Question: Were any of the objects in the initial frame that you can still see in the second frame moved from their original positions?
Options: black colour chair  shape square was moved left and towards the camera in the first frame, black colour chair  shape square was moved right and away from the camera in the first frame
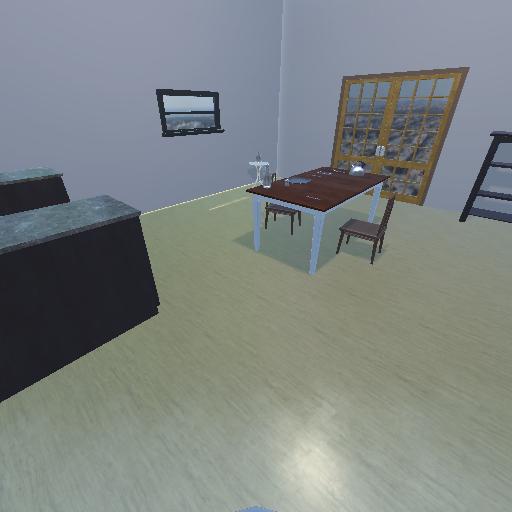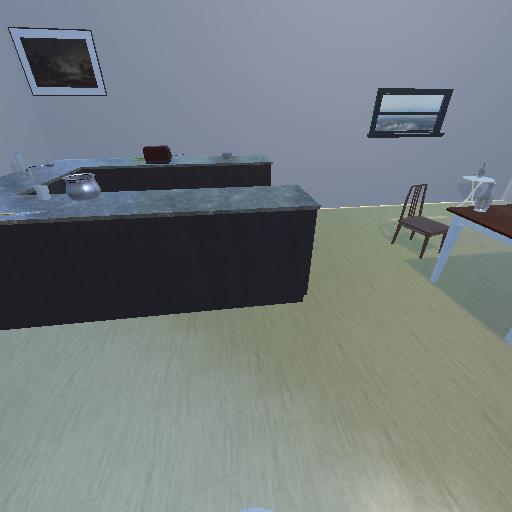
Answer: black colour chair  shape square was moved left and towards the camera in the first frame